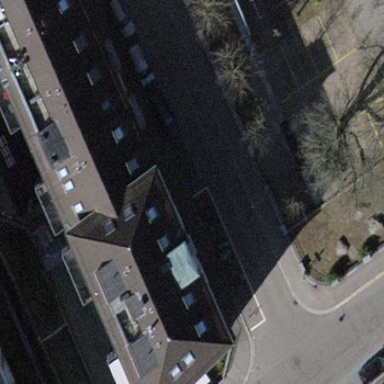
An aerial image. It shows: View of apartment building.